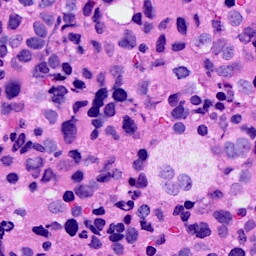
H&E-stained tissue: Breast